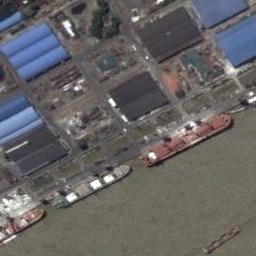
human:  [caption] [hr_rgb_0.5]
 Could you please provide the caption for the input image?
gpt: There are three ships on the shore next to buildings and trees .

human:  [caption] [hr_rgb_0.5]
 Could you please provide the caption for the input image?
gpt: Several cargo ships of different colors are docked at the cargo terminal and some makeshift houses are on the bank .

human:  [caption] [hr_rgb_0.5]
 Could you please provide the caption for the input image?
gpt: There are many buildings beside the ships .

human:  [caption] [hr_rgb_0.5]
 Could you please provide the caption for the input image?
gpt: Three bulk carriers are docked neatly at the dock, Another white ship is moving, And there are buildings on the dock .

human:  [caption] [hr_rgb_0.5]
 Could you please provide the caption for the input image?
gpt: There are several ships at the harbor with many buildings .